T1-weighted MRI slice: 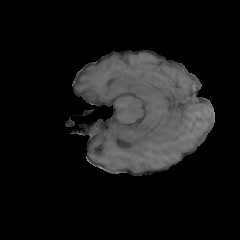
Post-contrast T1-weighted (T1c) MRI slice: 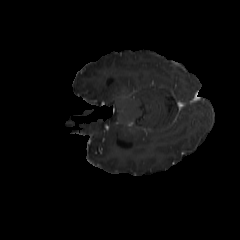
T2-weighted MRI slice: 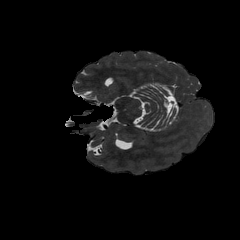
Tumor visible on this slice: no